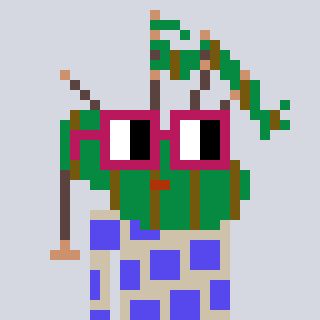
a pixel art character with square dark red glasses, a bagpipe-shaped head and a bege-colored body on a cool background